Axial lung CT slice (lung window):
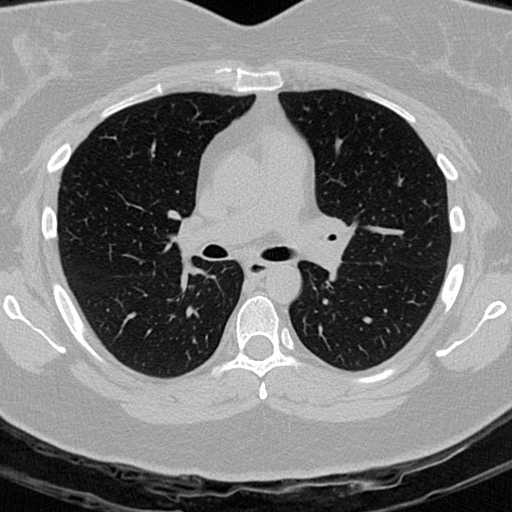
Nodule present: no